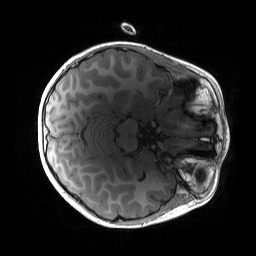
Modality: T1w
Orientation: axial
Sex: male
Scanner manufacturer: siemens
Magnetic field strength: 3 T
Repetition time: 1.9 s
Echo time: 0.00243 s